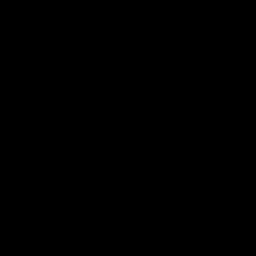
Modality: T1w
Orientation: axial
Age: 20
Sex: male
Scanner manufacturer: ge
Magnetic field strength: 3 T
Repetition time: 0.0088 s
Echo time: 0.003768 s